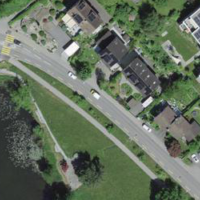
EUNIS habitat code: 55
Species observed at this site:
Lysimachia vulgaris
Filipendula ulmaria